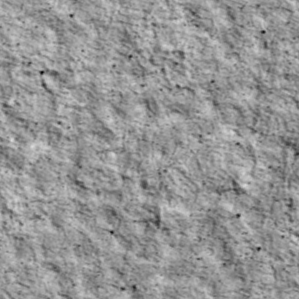
Label: non_frost